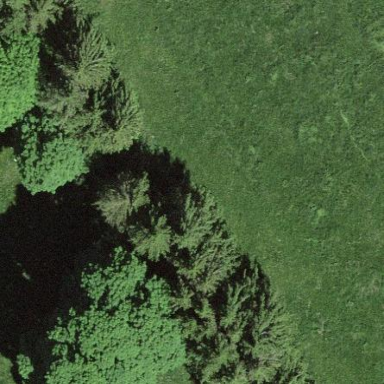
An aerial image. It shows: Serene woodland landscape.